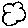
Label: cloud